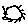
Label: sun